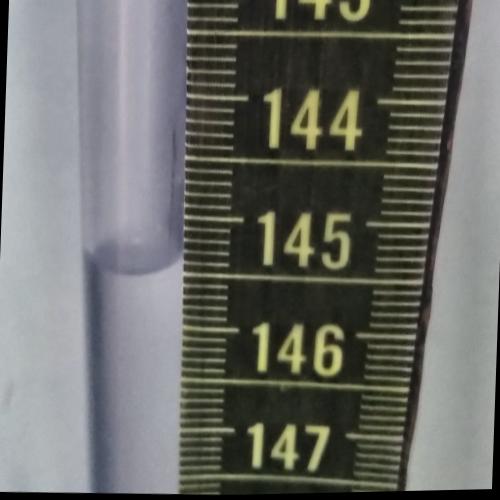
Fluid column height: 145.4 cm